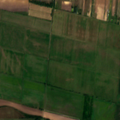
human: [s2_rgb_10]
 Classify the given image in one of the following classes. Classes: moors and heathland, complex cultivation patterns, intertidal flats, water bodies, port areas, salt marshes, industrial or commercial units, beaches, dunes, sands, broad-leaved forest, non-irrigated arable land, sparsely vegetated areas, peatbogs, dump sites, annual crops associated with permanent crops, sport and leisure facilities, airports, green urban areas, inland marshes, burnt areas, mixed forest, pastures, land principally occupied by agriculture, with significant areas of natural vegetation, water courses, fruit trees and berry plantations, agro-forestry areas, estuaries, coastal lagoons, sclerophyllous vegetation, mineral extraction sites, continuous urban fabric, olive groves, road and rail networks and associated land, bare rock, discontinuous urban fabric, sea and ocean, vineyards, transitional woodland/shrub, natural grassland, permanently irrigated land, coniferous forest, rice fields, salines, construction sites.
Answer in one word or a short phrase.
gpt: non-irrigated arable land, land principally occupied by agriculture, with significant areas of natural vegetation